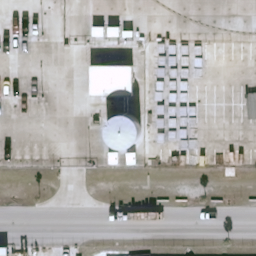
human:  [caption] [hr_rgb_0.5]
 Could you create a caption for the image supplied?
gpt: There is a white storage tank with some cars beside on the ground .

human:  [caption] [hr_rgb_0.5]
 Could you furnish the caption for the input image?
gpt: A storage tank is on the ground .

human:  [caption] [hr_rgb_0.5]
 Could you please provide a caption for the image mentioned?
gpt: There is one storage tank on the ground and some buildings beside .

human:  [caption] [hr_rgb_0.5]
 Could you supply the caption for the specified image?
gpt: A storage tank is on the ground with some buildings and cars beside .

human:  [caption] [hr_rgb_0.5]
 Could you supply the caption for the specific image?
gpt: A storage tank is on the ground and some buildings beside .